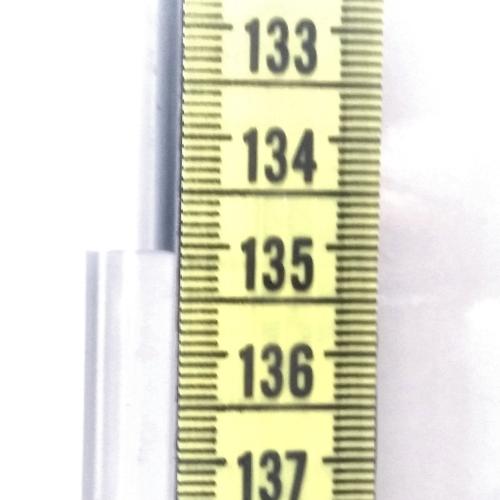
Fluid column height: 135.1 cm